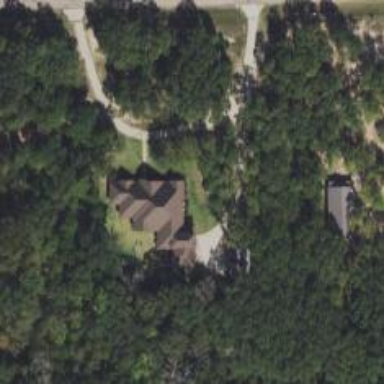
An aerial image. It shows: Driveway leading to service road.